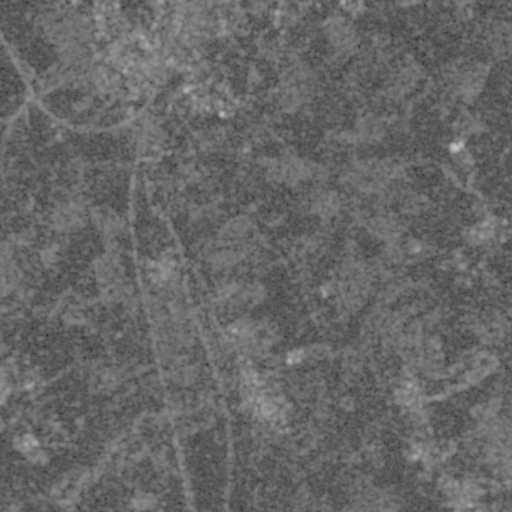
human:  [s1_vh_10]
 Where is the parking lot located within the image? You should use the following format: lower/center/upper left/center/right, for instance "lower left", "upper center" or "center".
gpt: The parking lot is located in the upper left of the image.
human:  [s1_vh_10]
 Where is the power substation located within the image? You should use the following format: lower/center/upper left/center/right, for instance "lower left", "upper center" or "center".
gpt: The power substation is located in the upper right of the image.
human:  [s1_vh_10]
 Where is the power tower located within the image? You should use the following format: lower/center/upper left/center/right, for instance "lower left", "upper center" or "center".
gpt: The power tower is located in the upper right of the image.
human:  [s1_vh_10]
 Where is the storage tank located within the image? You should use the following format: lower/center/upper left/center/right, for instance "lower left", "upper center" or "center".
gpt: The storage tank is located in the lower right of the image.
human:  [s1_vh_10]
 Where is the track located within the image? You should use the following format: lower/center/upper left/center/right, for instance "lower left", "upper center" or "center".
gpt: There is no track in the image.

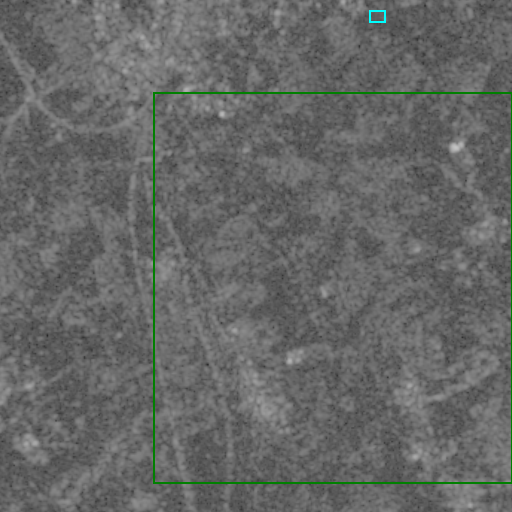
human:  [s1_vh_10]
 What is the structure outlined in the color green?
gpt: The structure outlined in green is a crop field.
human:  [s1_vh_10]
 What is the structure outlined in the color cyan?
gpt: The structure outlined in cyan is a park.
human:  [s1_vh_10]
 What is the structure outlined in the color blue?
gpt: There is no blue outline.